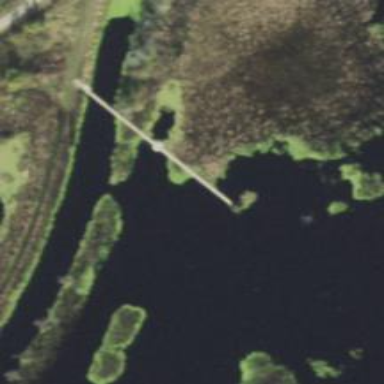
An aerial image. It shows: Bird hide located in leisure land.